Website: home-depot
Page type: payment
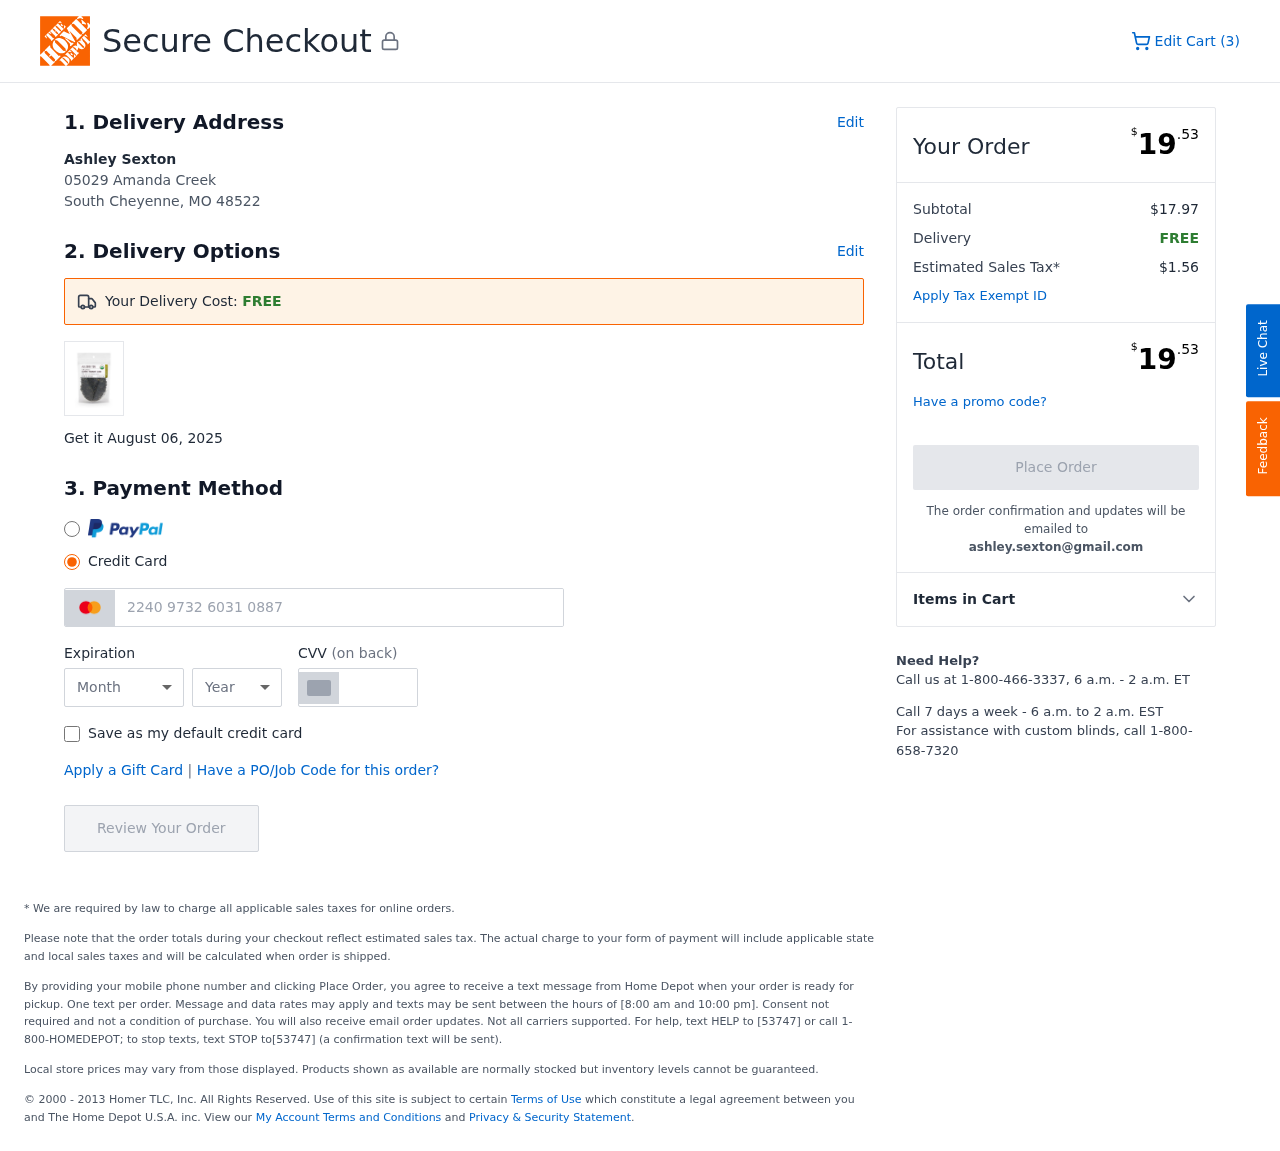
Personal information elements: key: PII_CARD_CVV
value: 870
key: PII_CARD_EXPIRY_MONTH
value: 10
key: PII_CARD_EXPIRY_YEAR
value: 30
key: PII_CARD_NUMBER
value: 2240 9732 6031 0887
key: PII_CITY_STATE_ZIP
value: South Cheyenne, MO 48522
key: PII_EMAIL
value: ashley.sexton@gmail.com
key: PII_FULLNAME
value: Ashley Sexton
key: PII_STREET
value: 05029 Amanda Creek
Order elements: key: ORDER_NUM_ITEMS
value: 3
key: ORDER_DELIVERY_DATE
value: August 06, 2025
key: ORDER_TOTAL
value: $19.53
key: ORDER_SUBTOTAL
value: $17.97
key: ORDER_SHIPPING_COST
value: FREE
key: ORDER_TAX
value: $1.56